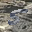
Label: 5